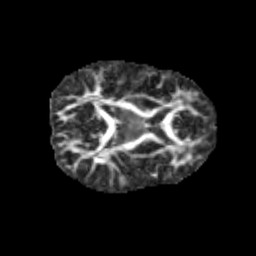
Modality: FA
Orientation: axial
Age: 11
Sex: male
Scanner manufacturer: siemens
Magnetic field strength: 3 T
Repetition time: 3.8 s
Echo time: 0.07 s